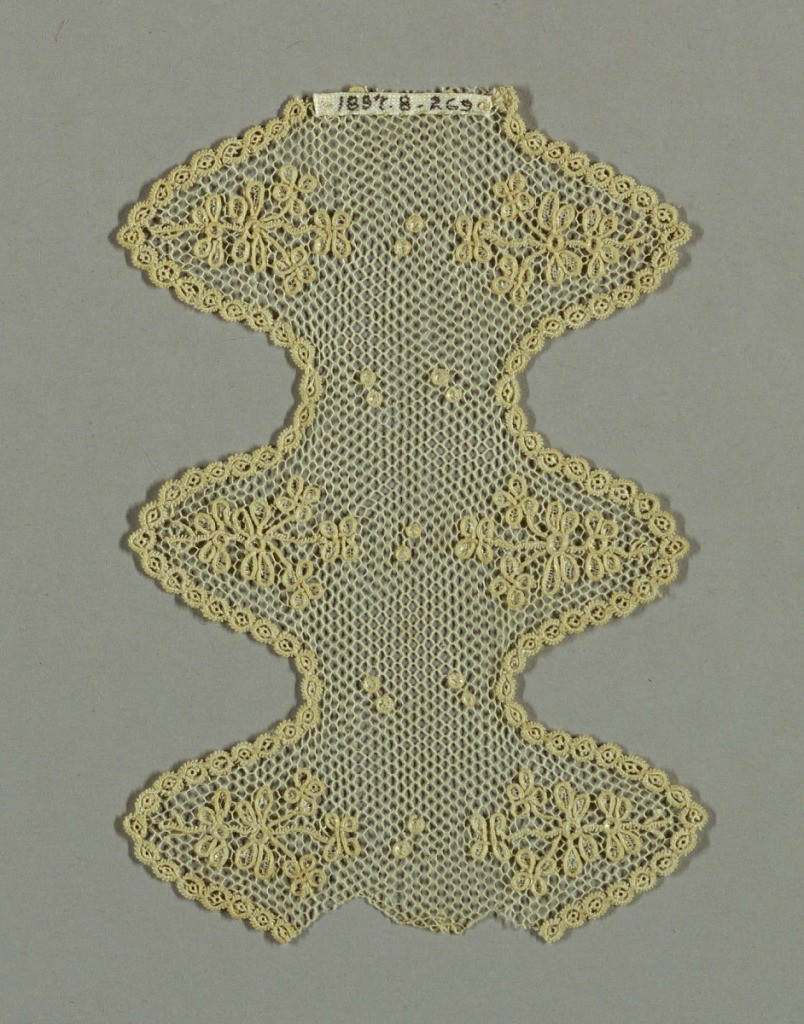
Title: Fragment
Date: late 18th century
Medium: linen Technique: needle lace
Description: Fragment with both edges showing deep pointed scallops. Dots powdered over the ground. Floral sprays in each scallop. Edges of scallops have minute rosettes.